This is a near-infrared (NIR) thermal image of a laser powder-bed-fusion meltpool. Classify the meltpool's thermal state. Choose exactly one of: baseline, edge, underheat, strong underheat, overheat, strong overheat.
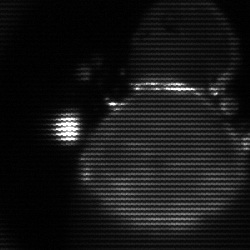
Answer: edge